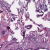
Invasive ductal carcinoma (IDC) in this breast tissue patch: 1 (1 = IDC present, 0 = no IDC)